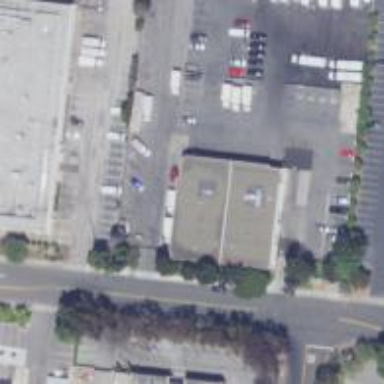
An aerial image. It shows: Car rental facility.